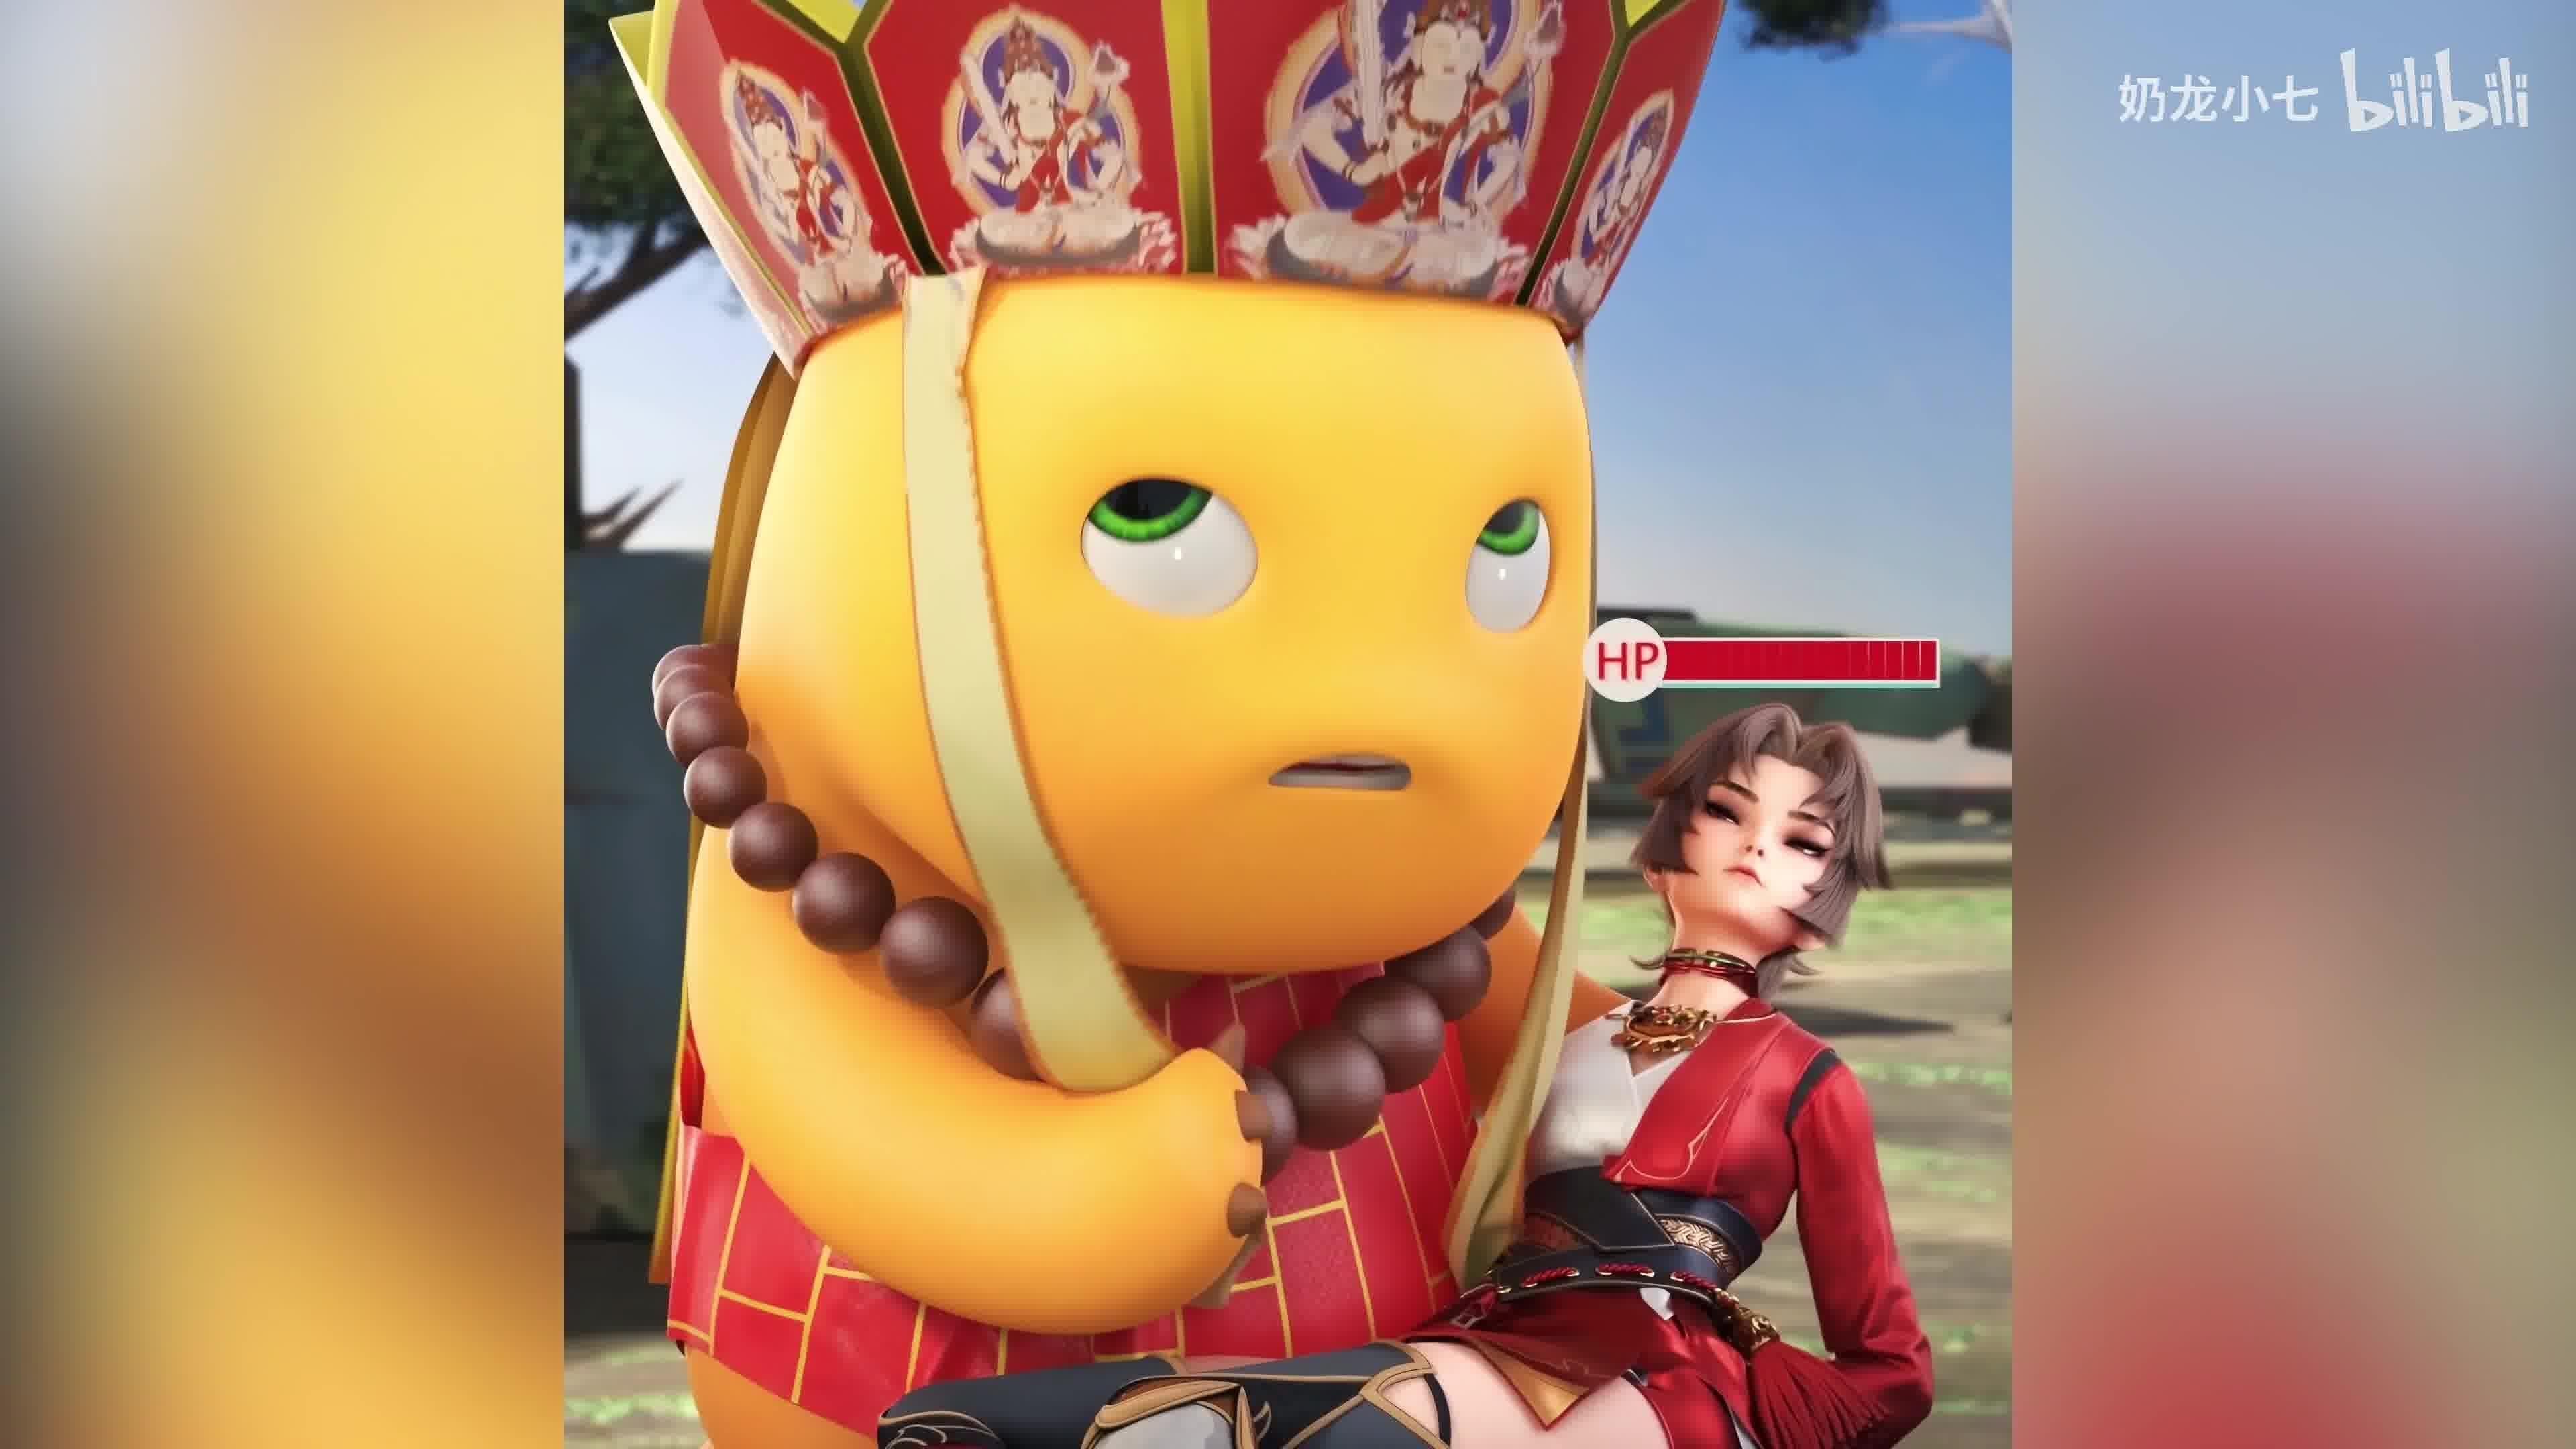
Label: nailong